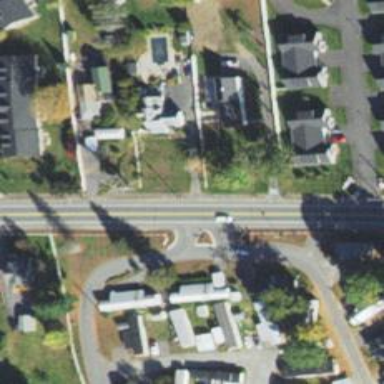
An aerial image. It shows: Residential road.